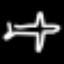
Label: airplane